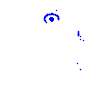
Particle: pion